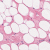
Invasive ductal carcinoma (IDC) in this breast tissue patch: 0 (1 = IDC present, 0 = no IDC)